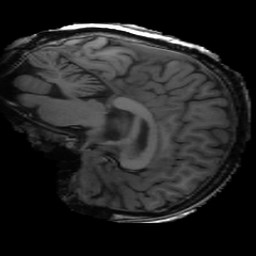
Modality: T1w
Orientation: sagittal
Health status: ill
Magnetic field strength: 3 T